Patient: sex M, age 85
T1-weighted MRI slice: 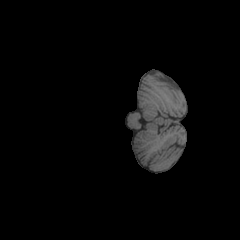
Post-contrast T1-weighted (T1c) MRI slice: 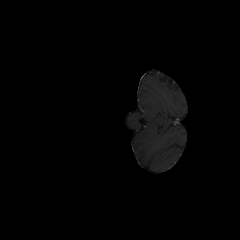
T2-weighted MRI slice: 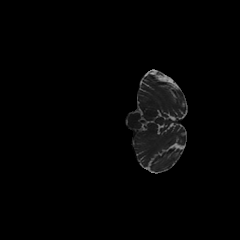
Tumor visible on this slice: no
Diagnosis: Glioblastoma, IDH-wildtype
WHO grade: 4